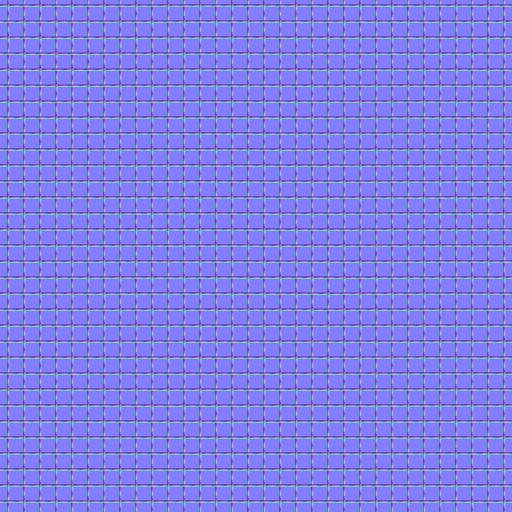
fence